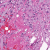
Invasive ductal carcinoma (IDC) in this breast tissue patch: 0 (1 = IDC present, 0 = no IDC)